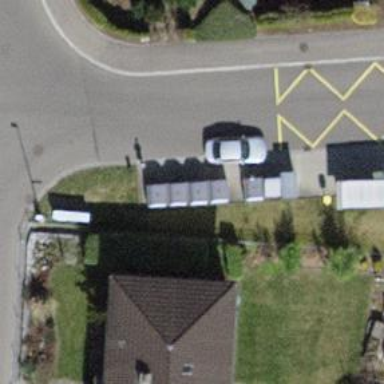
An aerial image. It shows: Recycling container in the area designated for recycling.